Question: Helo,
Is it possible to put a line on zero value of y axis ?
Because i have negatives values so i changed orthogonal value of my axis to the lowest one on my datasource.
Thanks

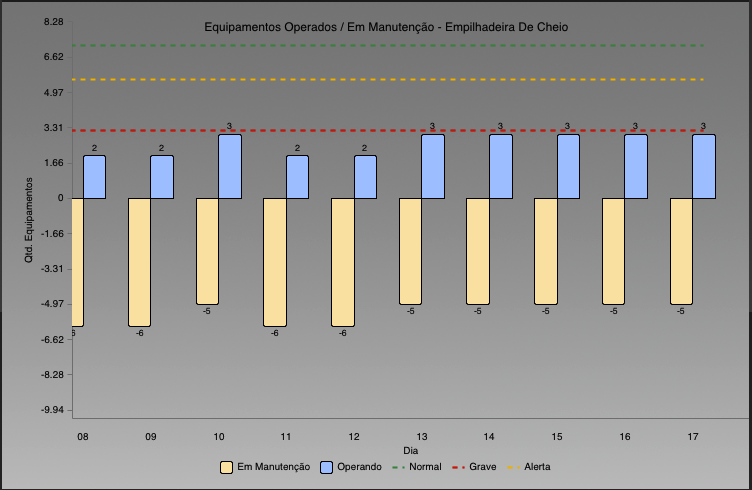
Answer: Make second x-axis and position it at zero. You can leave off the labels and tick marks to just get the axis line. See the axis demo in the app for an example of how to add additional axes to a Core Plot graph.